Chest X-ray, PA view. Patient: 77 years old, sex M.
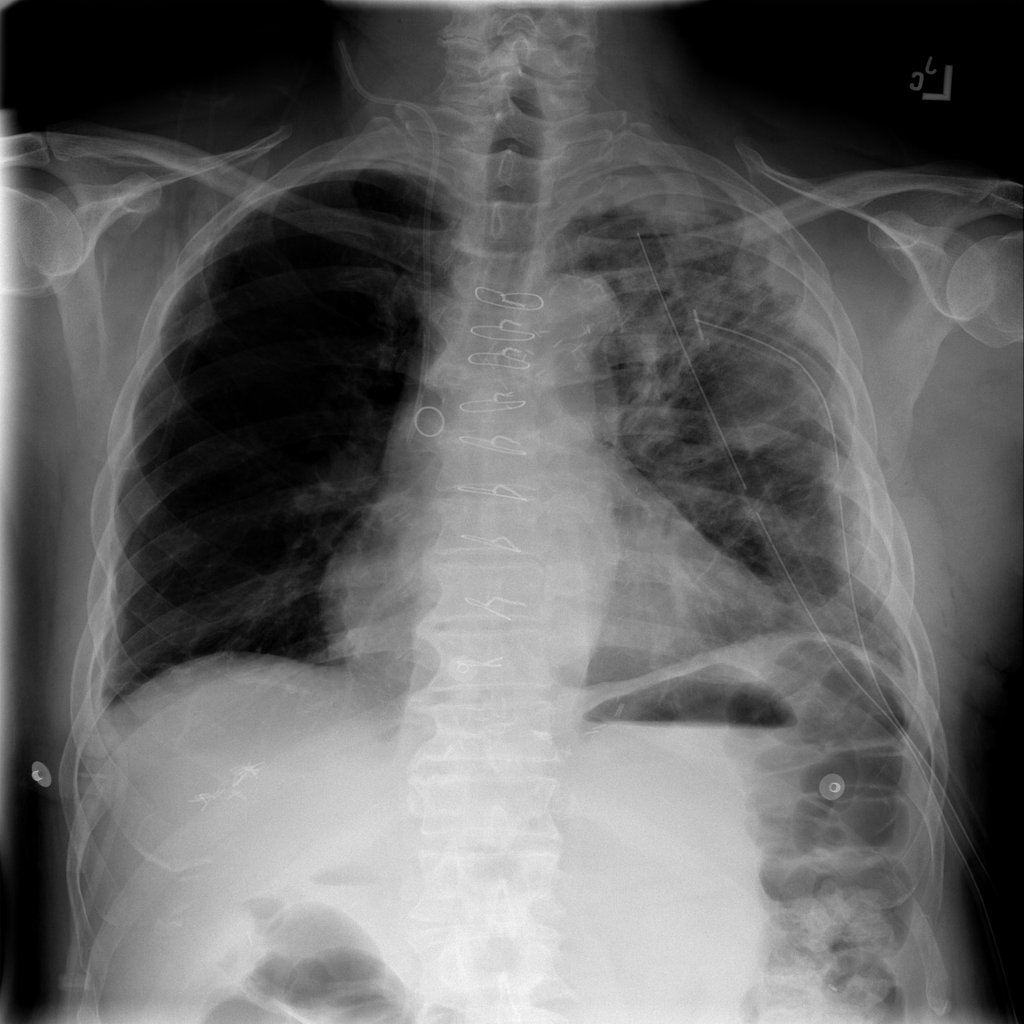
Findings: No Finding